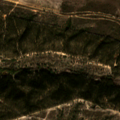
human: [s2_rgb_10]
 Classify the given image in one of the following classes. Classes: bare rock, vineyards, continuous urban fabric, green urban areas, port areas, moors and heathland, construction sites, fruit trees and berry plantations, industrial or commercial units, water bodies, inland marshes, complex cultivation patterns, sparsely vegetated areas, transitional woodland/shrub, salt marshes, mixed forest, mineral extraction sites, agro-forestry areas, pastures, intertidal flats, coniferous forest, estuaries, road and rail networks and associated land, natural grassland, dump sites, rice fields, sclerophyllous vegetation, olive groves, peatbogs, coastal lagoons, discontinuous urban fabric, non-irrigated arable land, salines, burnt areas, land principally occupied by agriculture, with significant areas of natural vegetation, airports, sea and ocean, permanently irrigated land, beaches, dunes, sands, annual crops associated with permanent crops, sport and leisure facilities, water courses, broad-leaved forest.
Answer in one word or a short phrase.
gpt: olive groves, broad-leaved forest, transitional woodland/shrub